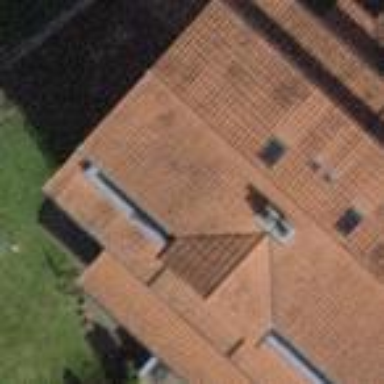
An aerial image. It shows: Terrace building with gabled roof.